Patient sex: M
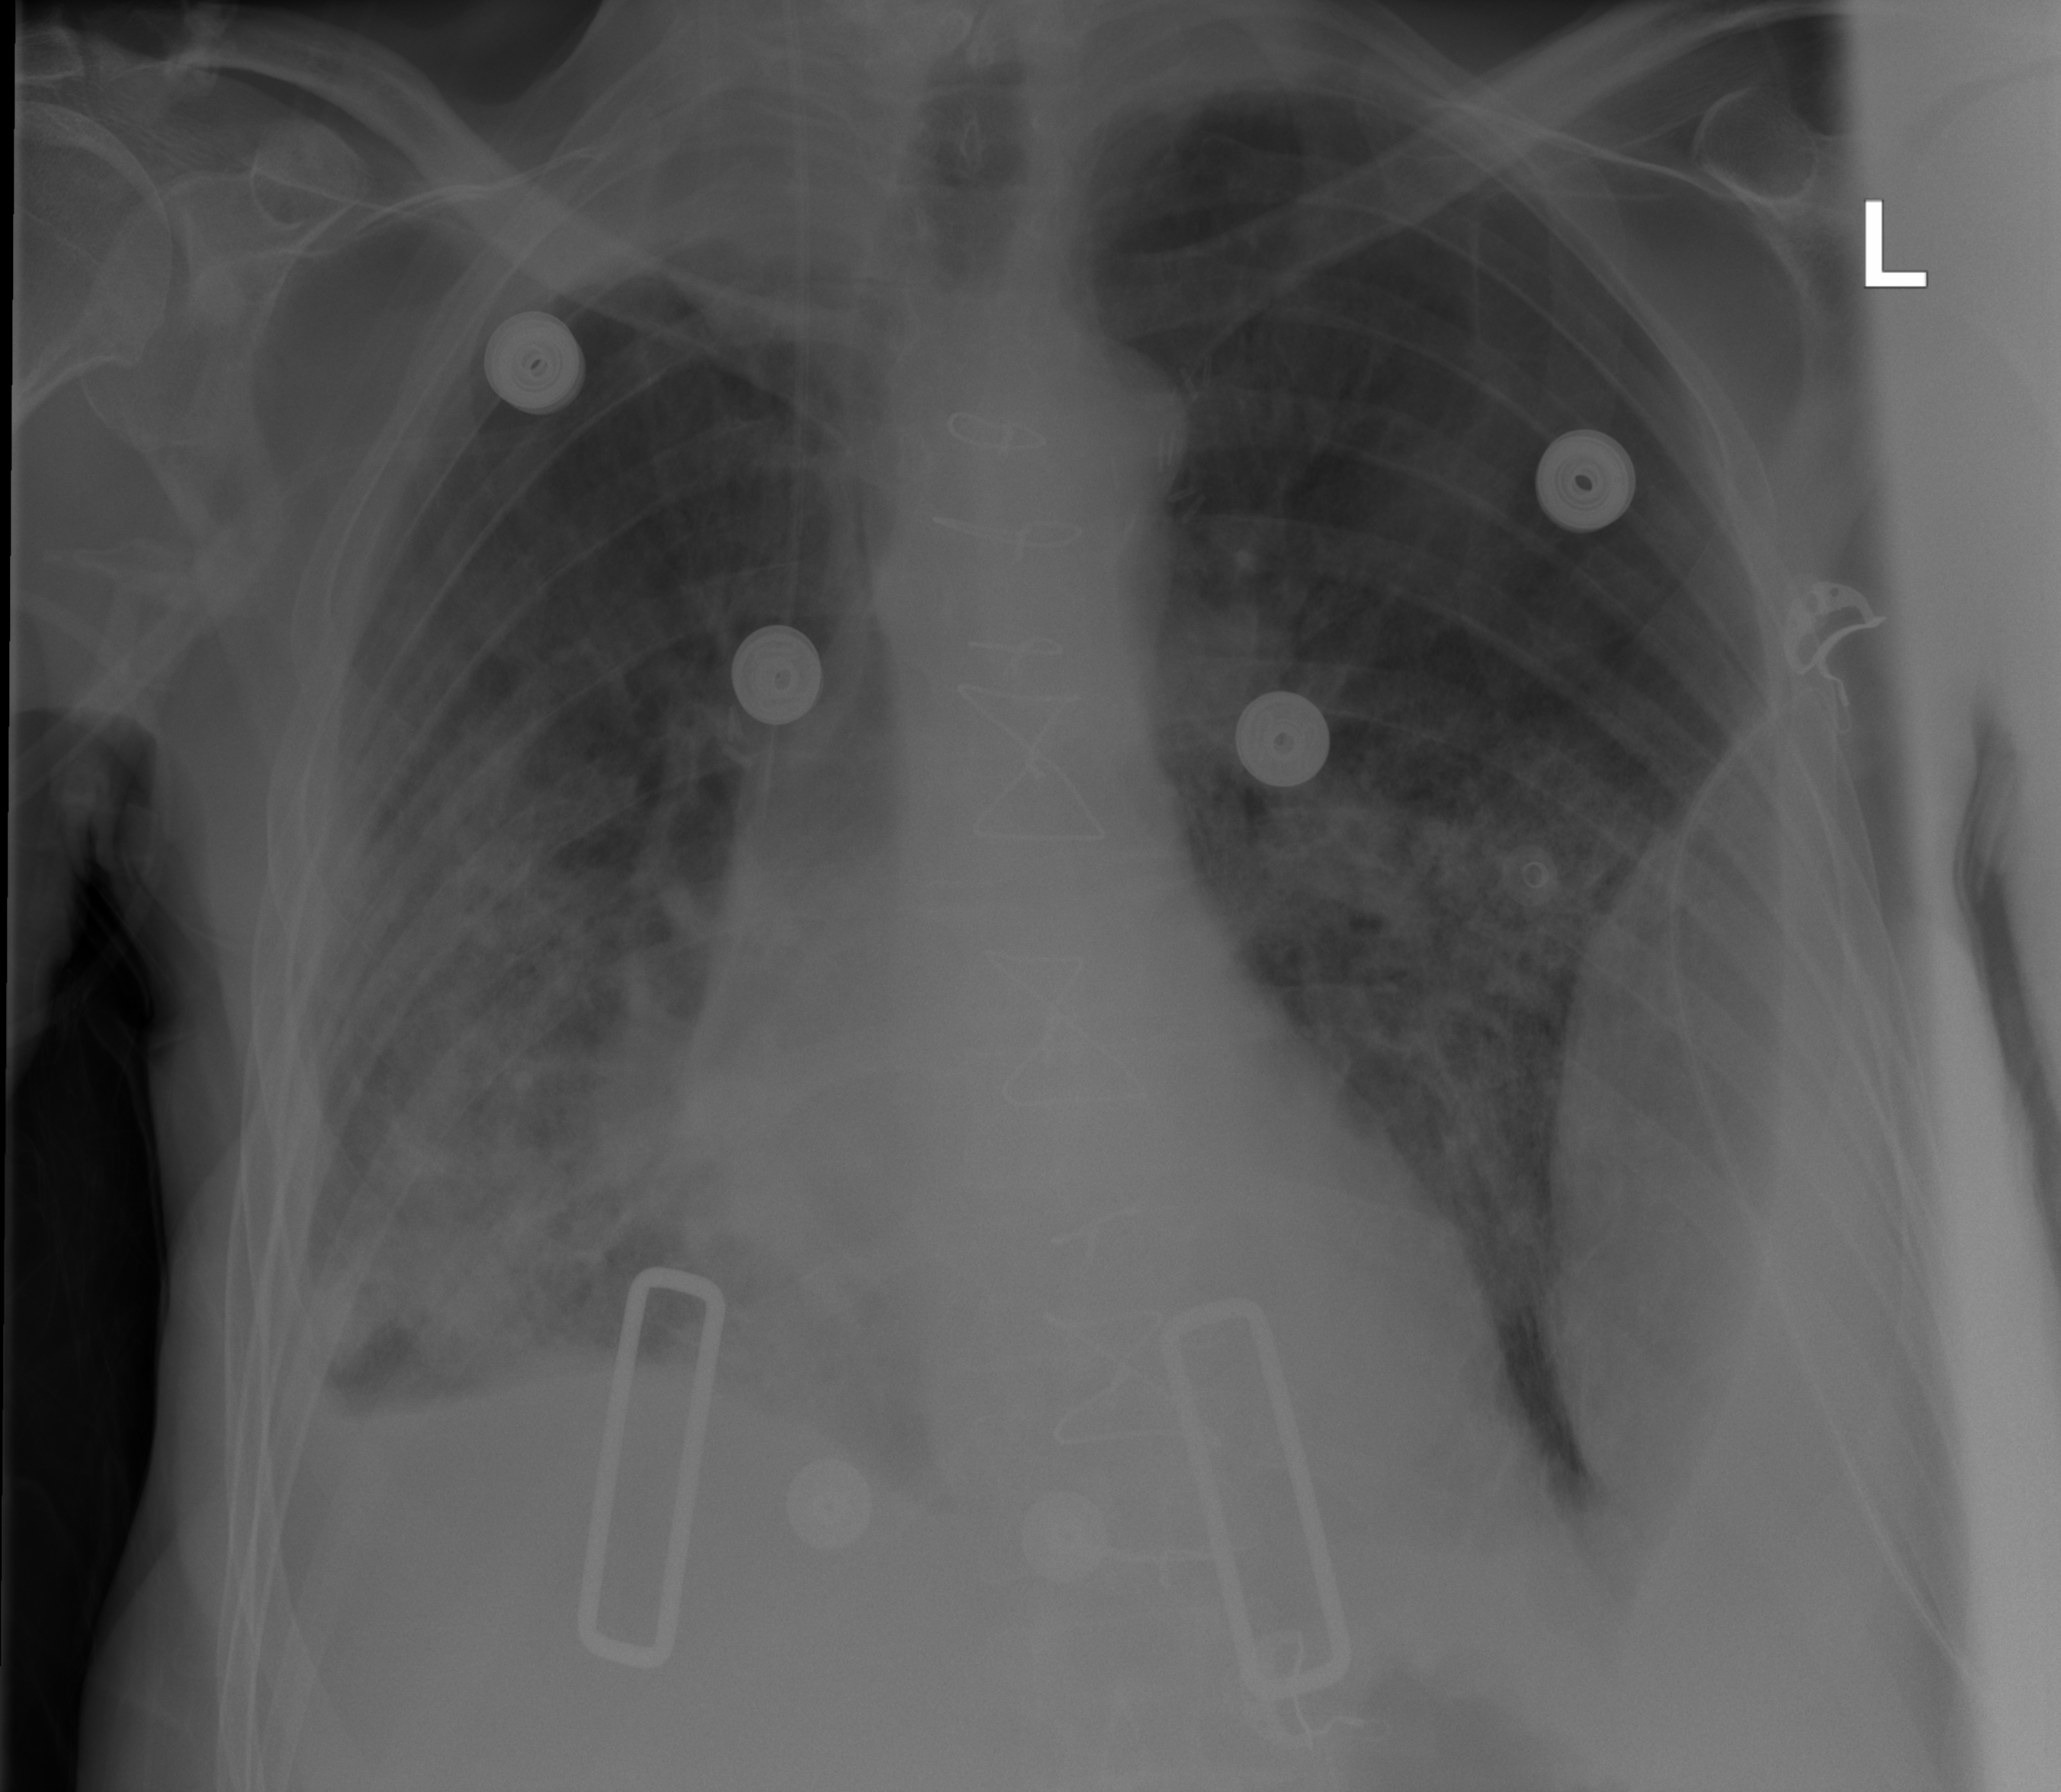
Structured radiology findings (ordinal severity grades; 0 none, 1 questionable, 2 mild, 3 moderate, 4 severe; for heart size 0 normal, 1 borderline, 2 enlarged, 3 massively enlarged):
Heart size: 0
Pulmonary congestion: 0
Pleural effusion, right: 1
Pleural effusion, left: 2
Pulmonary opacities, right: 3
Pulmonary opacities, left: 0
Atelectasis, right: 3
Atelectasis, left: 2